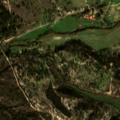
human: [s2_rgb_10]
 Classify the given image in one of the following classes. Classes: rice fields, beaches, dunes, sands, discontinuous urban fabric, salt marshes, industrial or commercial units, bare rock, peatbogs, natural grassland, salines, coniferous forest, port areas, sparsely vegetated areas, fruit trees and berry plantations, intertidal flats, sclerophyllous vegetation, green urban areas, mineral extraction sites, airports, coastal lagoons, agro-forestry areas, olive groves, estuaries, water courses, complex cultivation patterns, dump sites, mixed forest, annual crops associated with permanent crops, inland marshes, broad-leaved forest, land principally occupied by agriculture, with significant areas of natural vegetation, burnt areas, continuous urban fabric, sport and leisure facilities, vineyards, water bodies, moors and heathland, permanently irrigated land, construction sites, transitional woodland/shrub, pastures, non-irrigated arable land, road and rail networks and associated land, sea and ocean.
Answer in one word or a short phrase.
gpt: pastures, agro-forestry areas, broad-leaved forest, transitional woodland/shrub